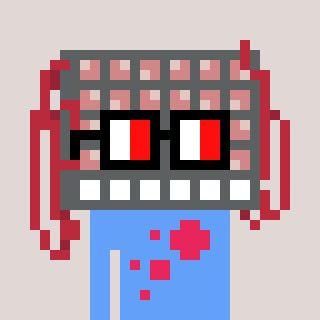
a pixel art character with square glasses with black frames and red eyes, a turing-shaped head and a blue-colored body on a warm background